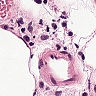
Metastatic tissue present: yes